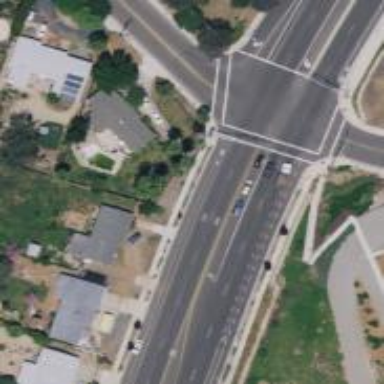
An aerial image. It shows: Secondary road with asphalt surface and separate sidewalk.